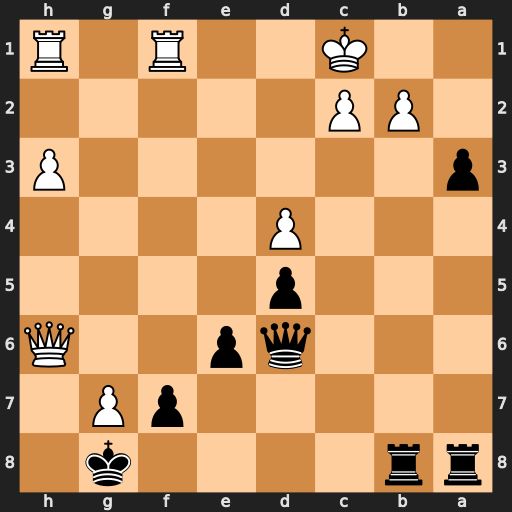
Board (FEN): rr4k1/5pP1/3qp2Q/3p4/3P4/p6P/1PP5/2K2R1R
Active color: b
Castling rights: -
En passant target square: -
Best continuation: axb2+ Kd2 Qb4+ Ke2 Qc4+